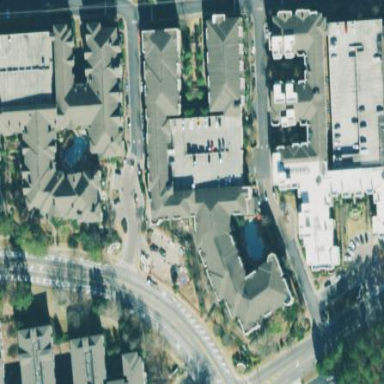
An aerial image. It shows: Residential area with apartments.